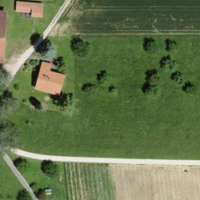
EUNIS habitat code: 25
Species observed at this site:
Convolvulus arvensis